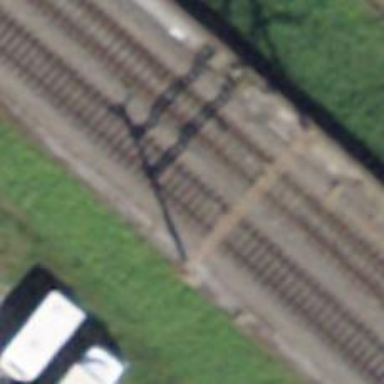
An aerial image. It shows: Single-track electrified railway with contact line.